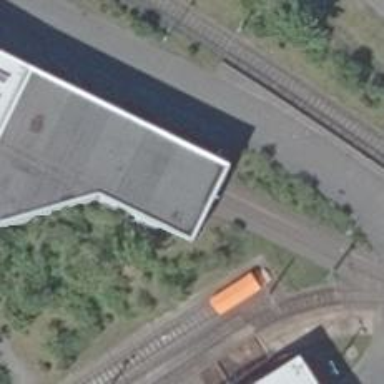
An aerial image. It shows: Railway switch.